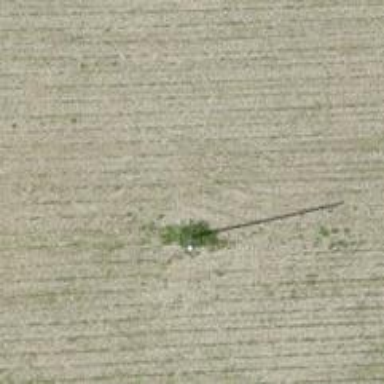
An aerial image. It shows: Minor power line.